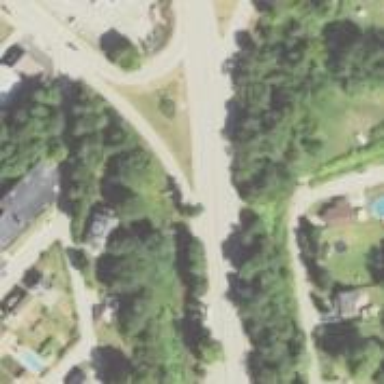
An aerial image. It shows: Trunk link highway.